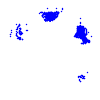
Particle: proton